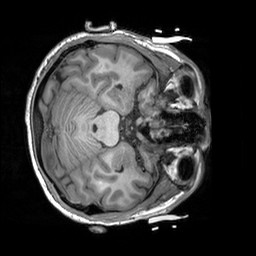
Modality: T1w
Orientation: axial
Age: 26
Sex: male
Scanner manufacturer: siemens
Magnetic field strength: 3 T
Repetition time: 2.3 s
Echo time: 0.00303 s